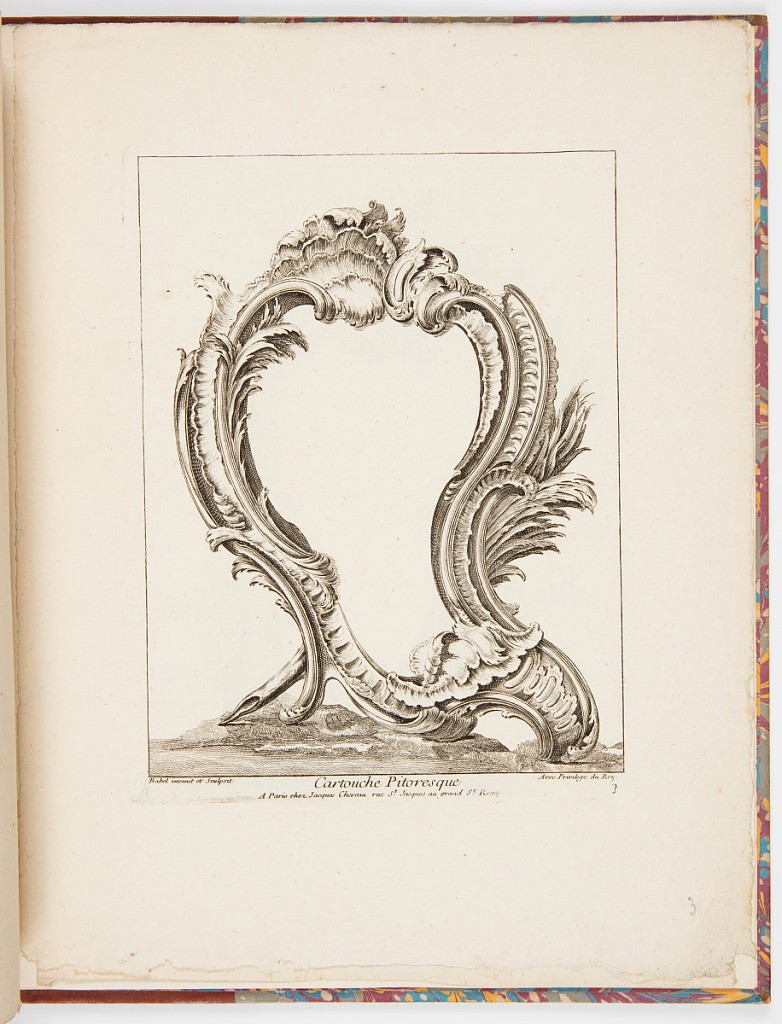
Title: Cartouche Pitoresque
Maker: Pierre Edme Babel, French, 1720–1775
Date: ca. 1740-1760
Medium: Etching on laid paper
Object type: Bound print
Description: Rocaille cartouche set on a ground with hills. The plate is signed.